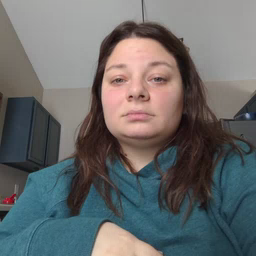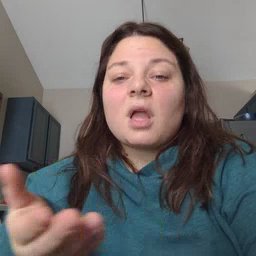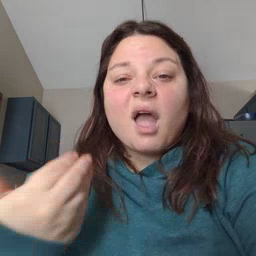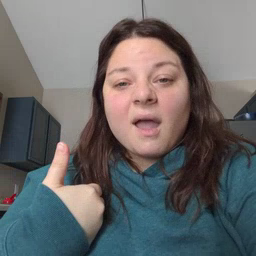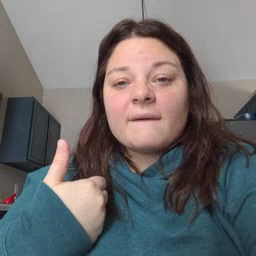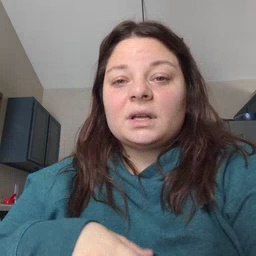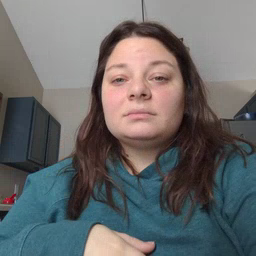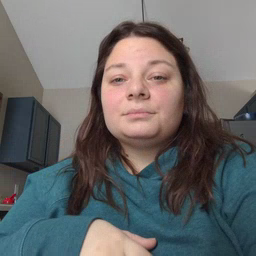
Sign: have